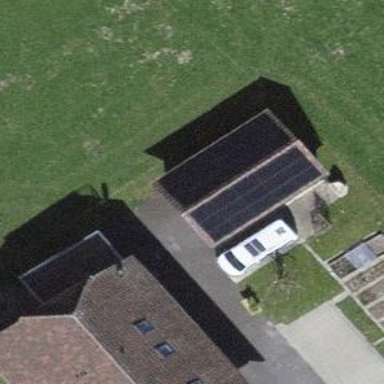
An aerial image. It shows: Solar power generator with photovoltaic panels.